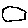
Label: cloud